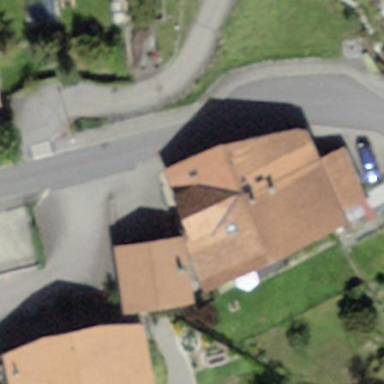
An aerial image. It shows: Residential building.